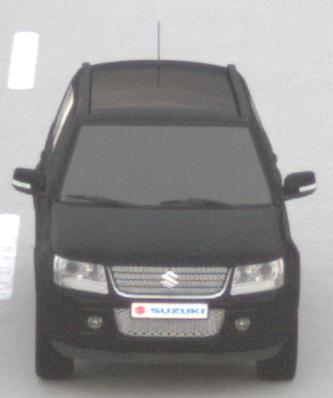
Make: Suzuki
Model: Grand Vitara
Detailed model: Gen. 1 JT
Model produced from: 2009
Model produced until: 2012
Doors: 5
Color: black
Road condition: dry road
Daytime: sunrise or sunset
Contrast: low contrast